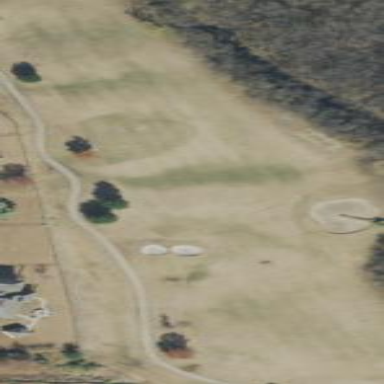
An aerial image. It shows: Grassy area designated as golf fairway.